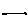
Label: line